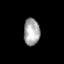
Tissue: skin
Cell type: Epithelial cells
Senescence score: 0.8399
Nuclear area (px): 422
Mean DAPI intensity: 167.877